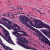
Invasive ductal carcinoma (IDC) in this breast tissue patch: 0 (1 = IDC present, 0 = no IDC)